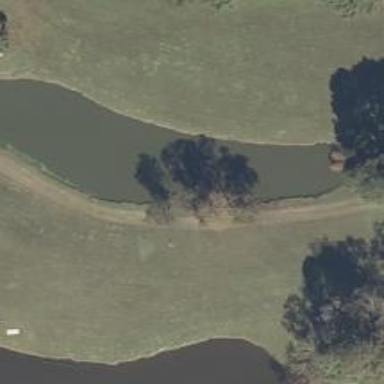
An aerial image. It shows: Disc golf hole.